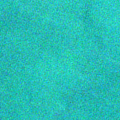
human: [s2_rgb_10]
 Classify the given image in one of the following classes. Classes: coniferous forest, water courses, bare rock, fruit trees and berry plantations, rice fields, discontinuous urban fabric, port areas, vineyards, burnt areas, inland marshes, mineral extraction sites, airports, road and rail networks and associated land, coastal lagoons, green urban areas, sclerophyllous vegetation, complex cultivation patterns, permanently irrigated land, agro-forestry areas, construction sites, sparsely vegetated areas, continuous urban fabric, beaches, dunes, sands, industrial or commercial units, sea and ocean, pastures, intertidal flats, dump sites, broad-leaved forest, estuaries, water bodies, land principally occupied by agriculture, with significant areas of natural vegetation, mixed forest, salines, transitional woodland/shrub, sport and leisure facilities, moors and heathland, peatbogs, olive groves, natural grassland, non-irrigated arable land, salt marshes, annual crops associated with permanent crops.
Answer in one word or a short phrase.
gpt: sea and ocean